Field crop: maize
Growth stage: 1
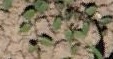
Species: convolvulus